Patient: sex M, age 69
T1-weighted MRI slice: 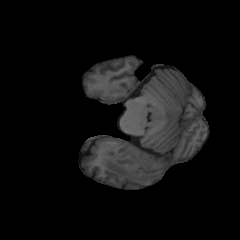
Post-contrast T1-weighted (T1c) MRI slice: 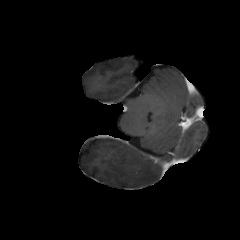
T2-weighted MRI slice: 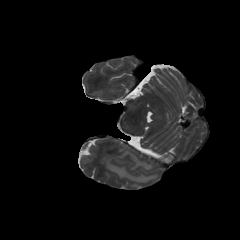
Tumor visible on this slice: yes
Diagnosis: Glioblastoma, IDH-wildtype
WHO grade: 4